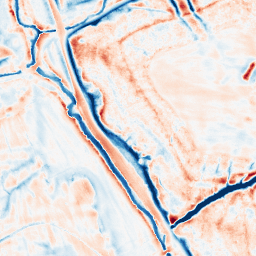
Category: edge_preserving
Decomposition family: bilateral
Decomposition parameters: d: 21
sigma_color: 25
sigma_space: 100
Upsampling method: bicubic_3x
Upsampling parameters: scale: 3
Upsampling scale: 3